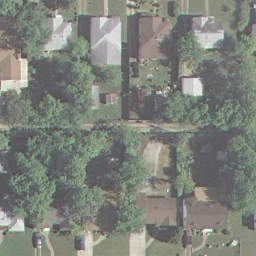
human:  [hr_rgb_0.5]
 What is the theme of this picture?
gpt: medium residential

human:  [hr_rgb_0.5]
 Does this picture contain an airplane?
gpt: no

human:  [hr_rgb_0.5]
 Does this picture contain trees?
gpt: yes

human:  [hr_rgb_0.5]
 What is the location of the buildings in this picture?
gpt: up and bottom

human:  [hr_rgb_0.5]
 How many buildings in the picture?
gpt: ten